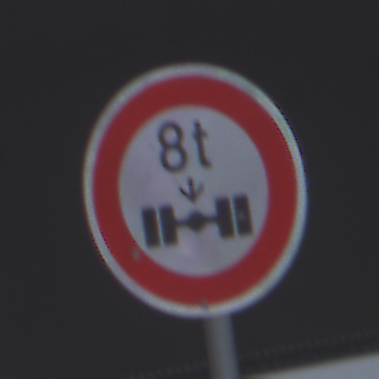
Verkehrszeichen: TatsaechlicheAchslast
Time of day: MorningAfternoon
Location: Outdoor (Suburban)
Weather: Overcast
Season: NotSpecified
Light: Natural